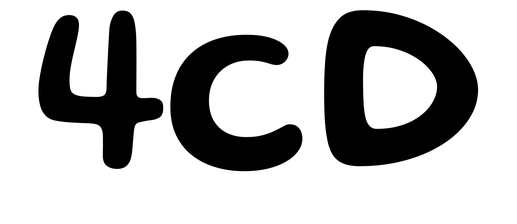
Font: Gluten_Medium